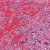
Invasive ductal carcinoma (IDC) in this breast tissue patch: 0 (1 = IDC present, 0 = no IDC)